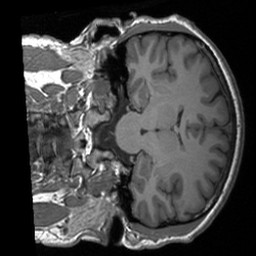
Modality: T1w
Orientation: coronal
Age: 28
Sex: male
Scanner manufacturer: siemens
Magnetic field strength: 3 T
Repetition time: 1.9 s
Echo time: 0.00226 s